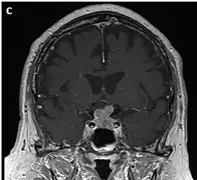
MRI of the pituitary sarcoma arising from a pituitary adenoma. Coronal.
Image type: radiology (mri)